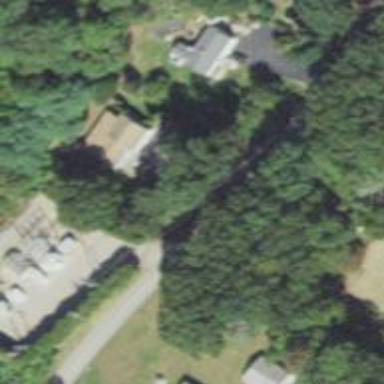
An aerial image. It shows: Residential driveway serving as service road.